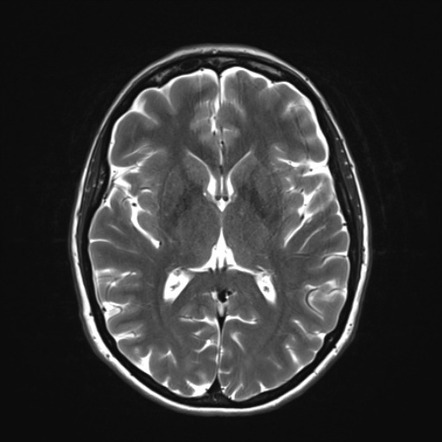
Label: notumor